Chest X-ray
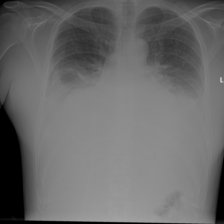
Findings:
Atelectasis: positive
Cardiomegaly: negative
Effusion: positive
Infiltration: negative
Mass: negative
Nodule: negative
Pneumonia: negative
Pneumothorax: negative
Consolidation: negative
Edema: negative
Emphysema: negative
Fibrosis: negative
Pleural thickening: negative
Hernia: negative